Field crop: maize
Growth stage: 2
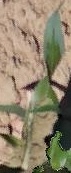
Species: maize